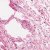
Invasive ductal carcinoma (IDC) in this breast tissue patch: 0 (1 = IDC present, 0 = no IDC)